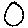
Label: circle